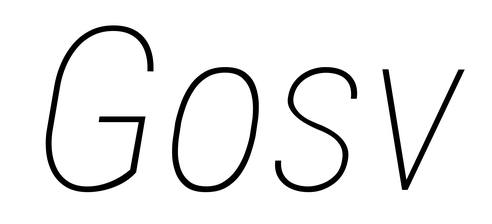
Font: Roboto-Italic_Condensed_Thin_Italic